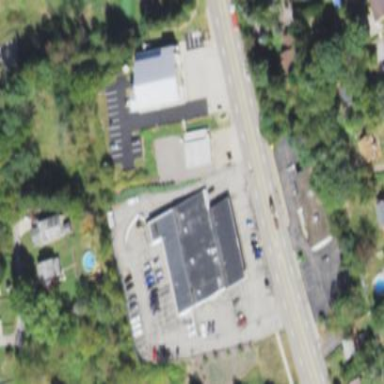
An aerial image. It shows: Commercial building that houses fitness center.